Question: I'm working on my first app ever (quite a learning experience). Today after studying and reading and trial/error I was able to programmatically create and fill a UIPickerView and have it pop up when I select the appropriate UITextField.
I have my main 'ViewController' with a 'UITableView' already setup and populated with some JSON data. Above the 'UITableView' I added a subview (called 'FilterView' below) I want to house some controls to filter my 'UITableView' (I'm not so sure the subview isn't part of the problem). After creating my 'UIPickerView' in code (didn't use Storyboard) and filling it with some data, and setting my 'UITextField' in my subview with the appropriate .inputView (to trigger the 'UIPickerView' to appear) I had everything working the way I wanted and was about to move on to setting precedents for filtering my 'UITableView.
So here is my layout of my views with textfields in storyboard:

You'll notice I have my main view (called 'View'), a subview with all my controls in it (called 'FilterView'), and my 'UITableView' below all that. Then I created my three picker 'UIPickerViews' in my 'viewDidLoad', set the DataSource and Delegate and set the inputView to the textfields I wanted:
'''
_voltagePickerView = [[UIPickerView alloc] initWithFrame:CGRectZero];
[_voltagePickerView setDataSource: self];
[_voltagePickerView setDelegate: self];
_voltagePickerView.showsSelectionIndicator = YES;
_voltageFilterField.inputView = _voltagePickerView;
//same for other 3
'''
And of course the UIPickerView properties are in my 'ViewController.h' file, along with the Outlets for the 'UITextField's:
'''
@property (strong, nonatomic) UIPickerView *rpmPickerView;
@property (strong, nonatomic) UIPickerView *voltagePickerView;
@property (strong, nonatomic) UIPickerView *noiseLevelPickerView;
@property (strong, nonatomic) IBOutlet UITextField *voltageFilterField;
@property (strong, nonatomic) IBOutlet UITextField *rpmFilterField;
@property (strong, nonatomic) IBOutlet UITextField *noiseLevelFilterField;
'''
All the methods for the PickerView are also setup:
'''
// PickerViews //
-(NSInteger)numberOfComponentsInPickerView:(UIPickerView *)pickerView {
return 1;
}
-(NSInteger)pickerView:(UIPickerView *)pickerView numberOfRowsInComponent:(NSInteger)component {
if ([pickerView isEqual: _voltagePickerView]) {
return voltagePickerValues.count;
}
else if () {
//Rest of PickerView rows
}
else {
return 0;
}
}
-(NSString *)pickerView:(UIPickerView *)pickerView titleForRow:(NSInteger)row forComponent:(NSInteger)component {
NSString *title;
if ([pickerView isEqual: _voltagePickerView]) {
title = [voltagePickerValues objectAtIndex:row];
}
else if {
//Rest of Picker Views
}
else {
title = nil;
}
return title;
}
'''
All of this would work fine! I would run the project, TableView would populate, and I could click on the appropriate TextField in order to show the appropriate PickerView with the correct data populated into them.
Then... The only thing I changed (that I can think of) was changing the PlaceHolderText property of one of my UITextFields... that's it, I may have also lined up the TextFields to look better. Then I ran the project and the Pickers would not show when I clicked on a TextField. I checked the Outlets for the TextViews and PickerFields, all the same. I even deleted the Reference Outlets for the TextViews and recreated them. Nothing.
I honestly have no clue what happened. Everything is exactly the same way as it was before with the exception of the PlaceHolderText property of one of the 'UITextFields'.
I've cleaned and rebuilt my project, restarted xcode and even my mac, but nothing.
What am I missing?? Sorry for the lengthy post, and thanks so much if you made it this far.
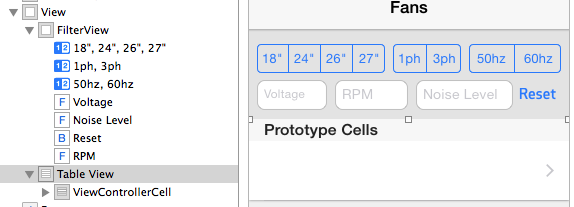
Answer: Instead of deleting I thought I'd answer in hopes it will help others.
I had to change the hardware settings in the simulator. I don't know why but the simulator seems to be bugged.
Unchecking 'Hardware => Keyboard => Connect Hardware Keyboard' in the simulator fixed the problem.